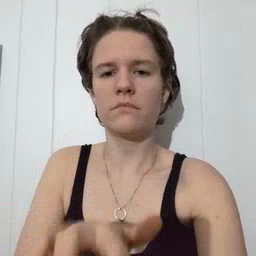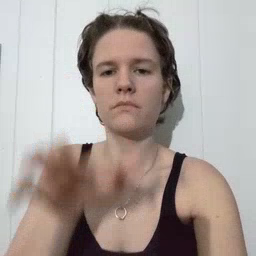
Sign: alligator